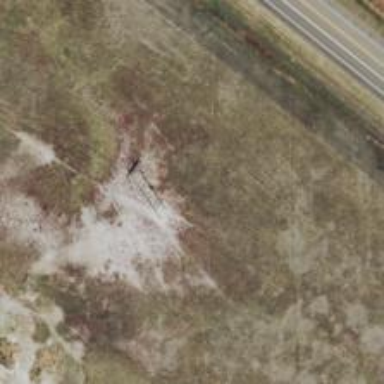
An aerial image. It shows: Power pole.